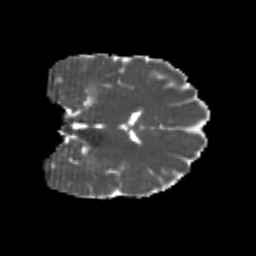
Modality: MD
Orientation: coronal
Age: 21
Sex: male
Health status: healthy
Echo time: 0.074 s